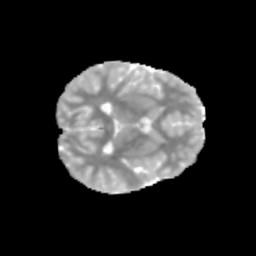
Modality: MD
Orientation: axial
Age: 12
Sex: female
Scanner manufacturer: siemens
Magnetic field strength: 3 T
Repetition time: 3.8 s
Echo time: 0.07 s